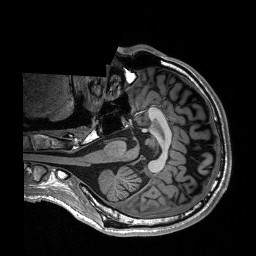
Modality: T1w
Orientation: axial
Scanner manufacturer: siemens
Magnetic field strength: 3 T
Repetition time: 2.3 s
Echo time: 0.00197 s